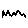
Label: zigzag